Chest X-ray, PA view. Patient: 49 years old, sex F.
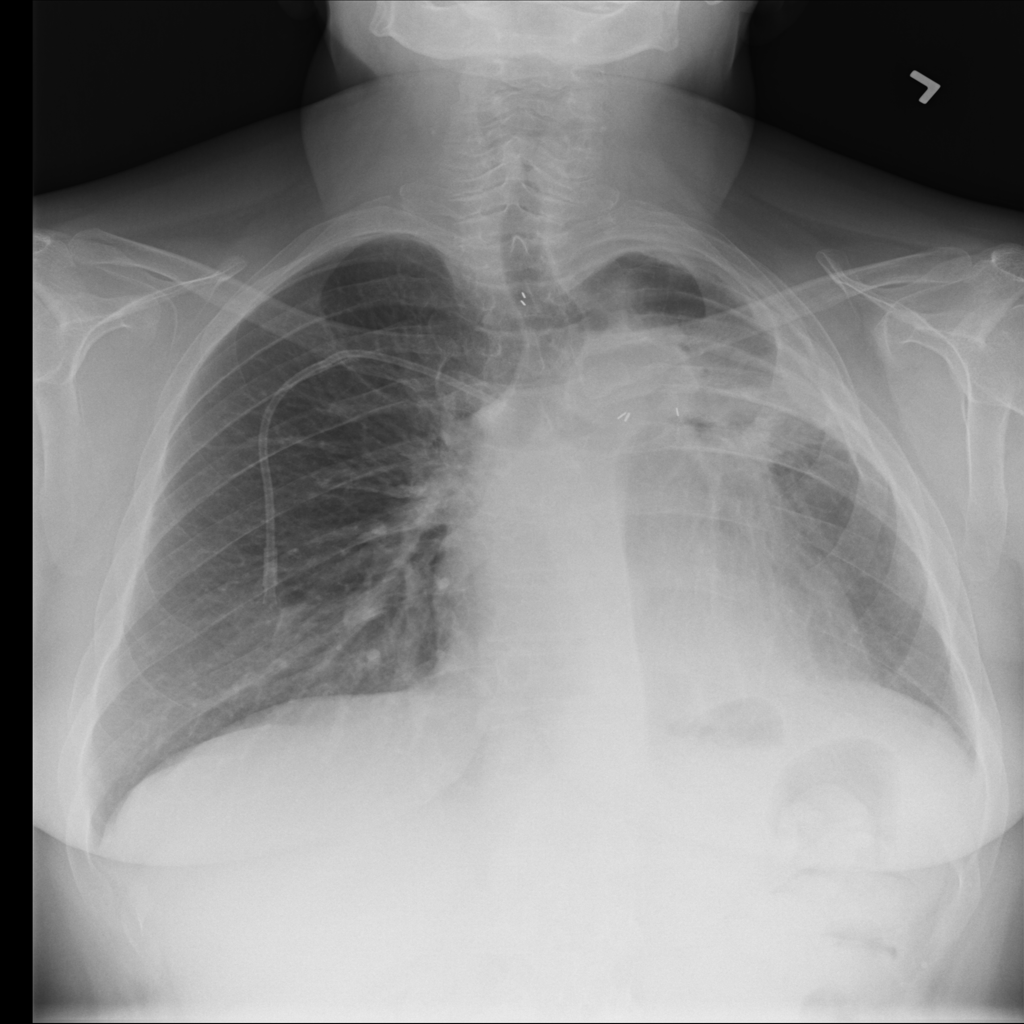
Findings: No Finding